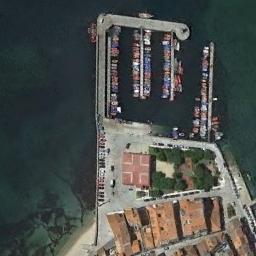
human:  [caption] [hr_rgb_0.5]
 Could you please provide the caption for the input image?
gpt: There are few ships in the harbor .

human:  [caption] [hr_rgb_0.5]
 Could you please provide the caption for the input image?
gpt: There are many buildings beside the harbor .

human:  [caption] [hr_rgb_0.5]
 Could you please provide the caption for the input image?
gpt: The harbor has lots of neatly docked boats is surrounded by lots of neatly arranged buildings .

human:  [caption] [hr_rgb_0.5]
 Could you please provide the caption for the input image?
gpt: Many ships moored on the sea surface of the harbor surrounded by buildings .

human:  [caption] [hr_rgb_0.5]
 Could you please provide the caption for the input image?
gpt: There are some orange buildings beside the harbor .